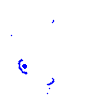
Particle: pion